Question: How many videos are in the camera folder?
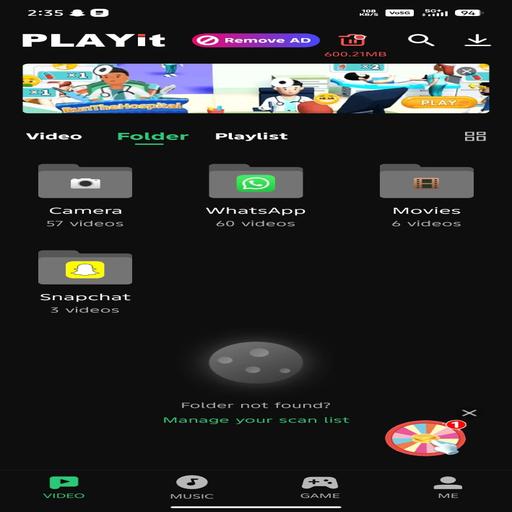
Answer: 60